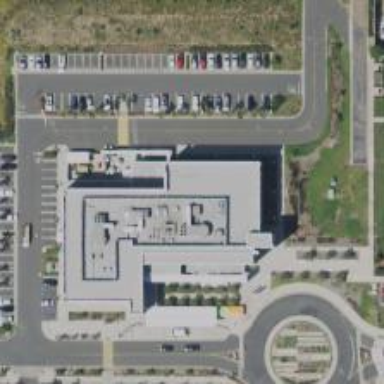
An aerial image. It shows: Healthcare facility identified as hospital.